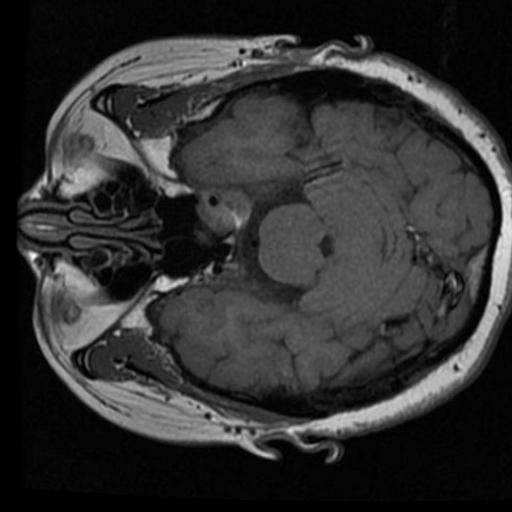
Label: brain_tumor